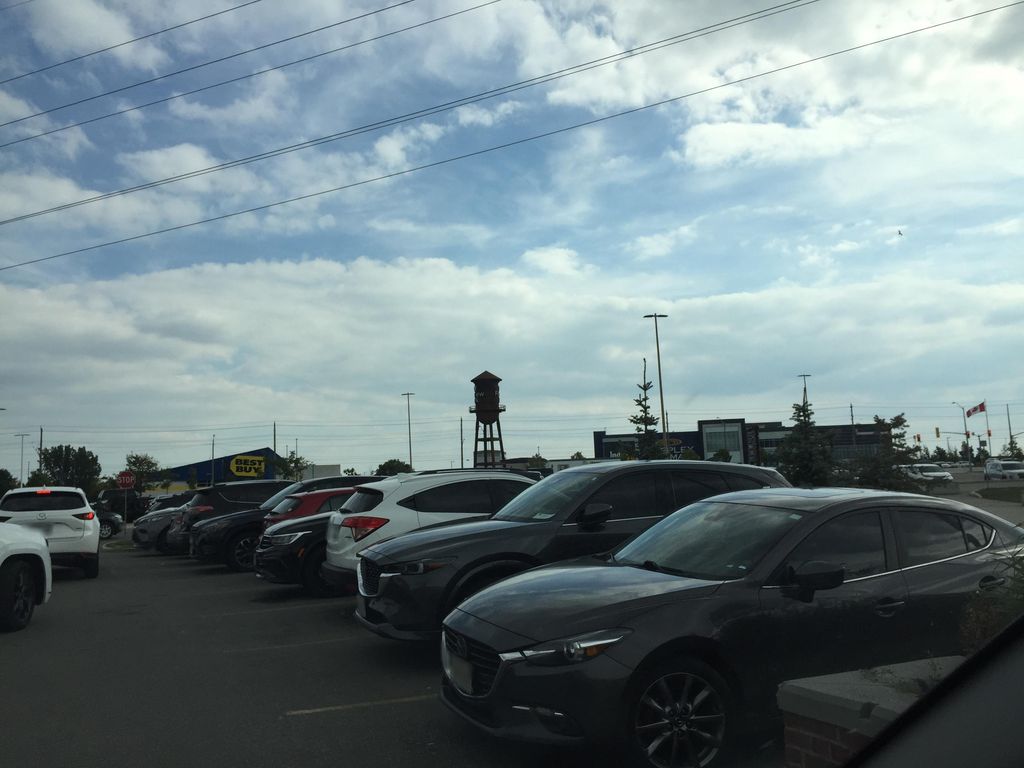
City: kitchener-waterloo